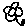
Label: flower